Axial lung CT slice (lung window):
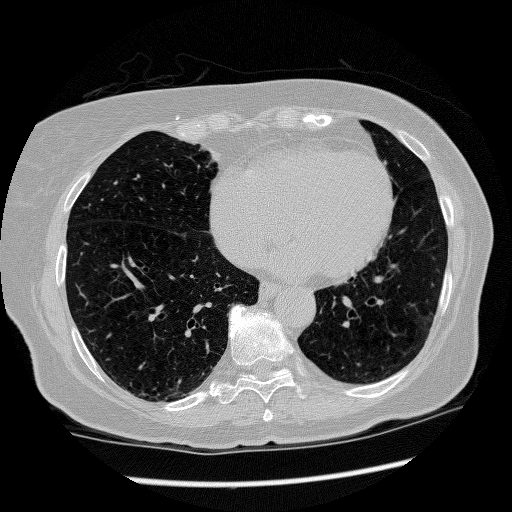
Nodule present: no